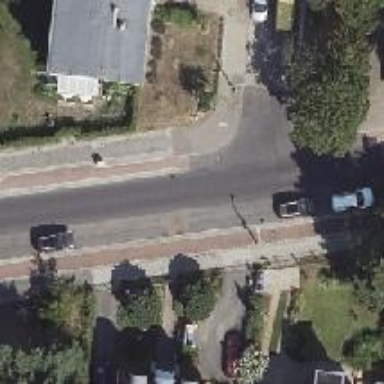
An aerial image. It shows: Residential road with asphalt surface and sidewalks on both sides. There is parallel on-street parking on the right lane and track for cyclists on both sides.